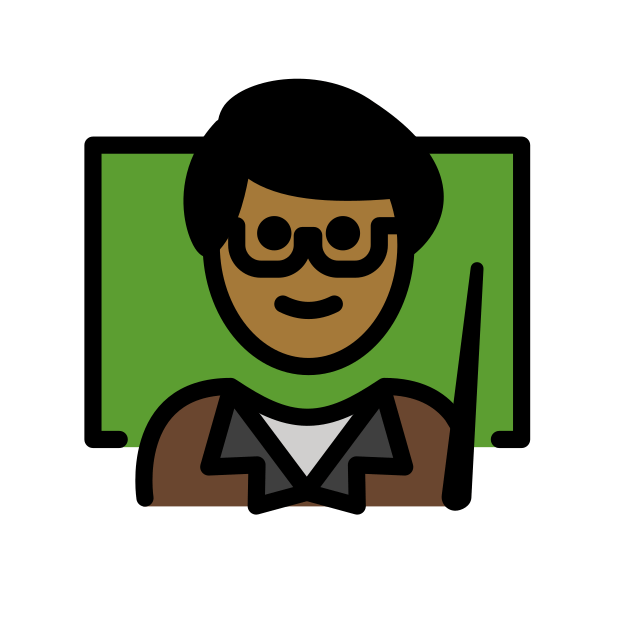
man teacher: medium-dark skin tone